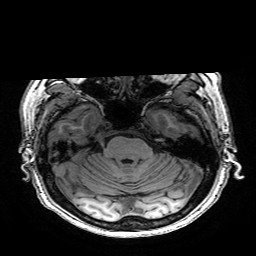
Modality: T1w
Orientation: coronal
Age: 60
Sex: female
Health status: healthy
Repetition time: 2.53 s
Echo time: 0.0034 s